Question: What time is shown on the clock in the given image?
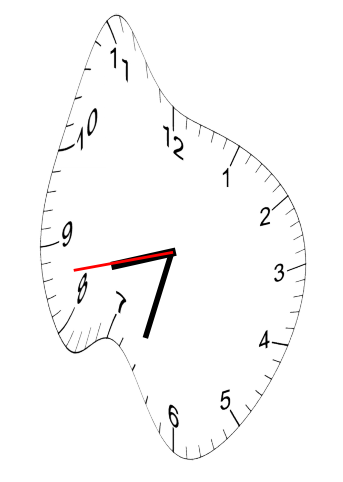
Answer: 08:32:43